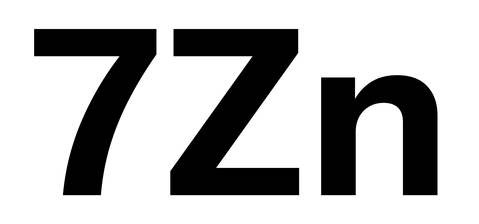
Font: InstrumentSans_Bold